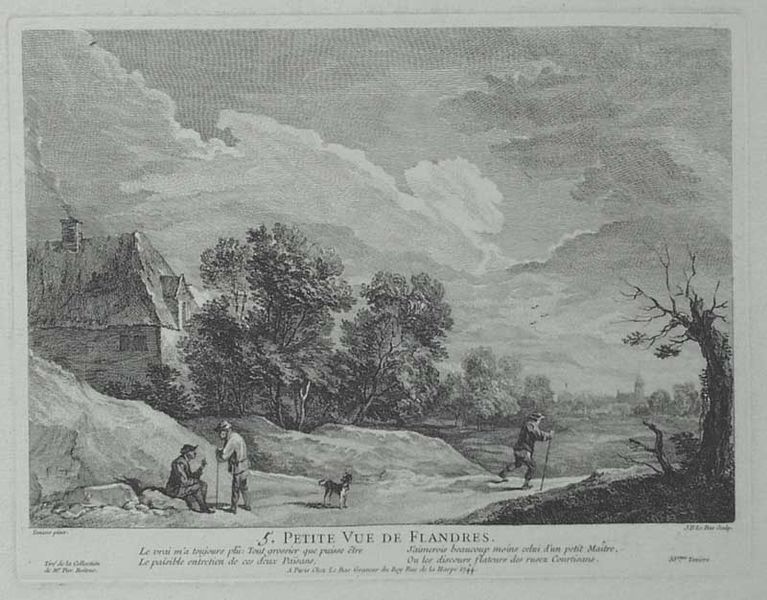
Titel: Petite vue de Flandres
Künstler: Jacques-Philippe Lebas
Standort: Karlsruhe
Institution: Staatliche Kunsthalle Karlsruhe
Schlagwörter: baum, blätter, felsen, himmel, mann, schatten, wasser, weiß, wolken, bäume, kirchturm, landschaft, menschen, sitzen, stadt, äste, fenster, frankreich, grau, hintergrund, hut, männer, schwarz, skizze, strasse, stroh, szene, vordergrund, zeichnung, blick, dach, gebäude, haus, hund, tier, tiere, weg, wolke, gespräch, leute, alt, rahmen, stehen, stein, steine, bild, holland, niederlande, signatur, horizont, häuser, hügel, natur, vögel, weite, wolen, büsche, gehen, hütte, kirche, rauch, land, realismus, sitzend, drei, personen, gebeugt, wald, bauern, kamin, ofen, schornstein, stock, turm, bewölkt, hellblau, schrift, sommer, papier, perspektive, abhang, heu, laufen, berge, fels, dorf, giebel, grafik, kahl, herbst, winter, idylle, rast, figuren, französisch, sturm, unwetter, inschrift, tiefe, frühling, bauer, dürr, buch, heimat, spaziergang, wandern, schwalben, kreuzung, druck, schwarzweiss, druckgrafik, schraffur, radierung, stich, titel, seite, illustration, text, rennen, spazierstock, gravur, jäger, ländlich, jagdhund, reise, wanderer, siedlung, kreuzzug, kate, wegrand, spaziergänger, wanderstab, wanderstock, eichen, vue, kupferstich, zeihnung, schäfer, bau, baumstumpf, wanderung, wegesrand, jaus, gaupe, sträuche, weiler, flandern, musse, schronstein, dorfansicht, belgien, frafik, vlick, retdach, hüfel, de, 5, lam, vögekl, titekl, wanderunge, sitzenj, petite vue de flandres, flandres, petite, llanders, flanders, blaustischiges papier, menschenflandern